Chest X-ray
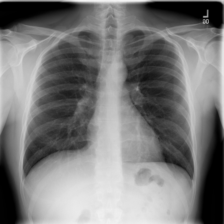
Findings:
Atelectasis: negative
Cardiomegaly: negative
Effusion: negative
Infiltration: negative
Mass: negative
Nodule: negative
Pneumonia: negative
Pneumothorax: negative
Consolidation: negative
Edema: negative
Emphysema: negative
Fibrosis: negative
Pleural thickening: negative
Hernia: negative